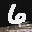
Label: 6